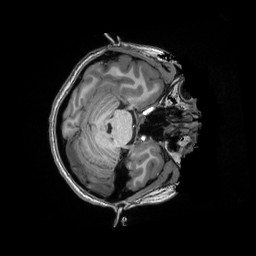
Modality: T1w
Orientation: axial
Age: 24
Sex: female
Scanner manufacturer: siemens
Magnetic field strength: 3 T
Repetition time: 2.5 s
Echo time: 0.00343 s